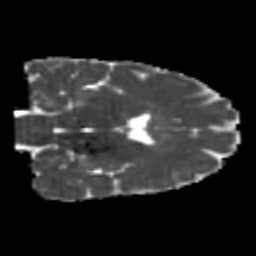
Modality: MD
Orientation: coronal
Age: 24
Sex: female
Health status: healthy
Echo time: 0.074 s